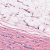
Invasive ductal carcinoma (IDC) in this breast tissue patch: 0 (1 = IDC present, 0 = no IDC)